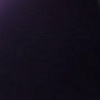
Label: space